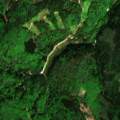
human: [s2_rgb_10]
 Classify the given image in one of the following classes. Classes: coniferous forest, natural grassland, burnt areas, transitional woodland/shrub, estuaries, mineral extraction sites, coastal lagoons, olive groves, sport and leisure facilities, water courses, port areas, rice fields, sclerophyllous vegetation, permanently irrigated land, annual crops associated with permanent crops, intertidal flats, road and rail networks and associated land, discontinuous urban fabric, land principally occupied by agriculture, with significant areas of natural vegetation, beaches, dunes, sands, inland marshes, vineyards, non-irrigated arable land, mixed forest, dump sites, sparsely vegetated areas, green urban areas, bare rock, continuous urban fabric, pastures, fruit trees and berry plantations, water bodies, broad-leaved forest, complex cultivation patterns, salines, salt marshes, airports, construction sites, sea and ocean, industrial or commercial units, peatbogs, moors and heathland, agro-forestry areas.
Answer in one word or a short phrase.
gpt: broad-leaved forest, coniferous forest, mixed forest